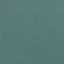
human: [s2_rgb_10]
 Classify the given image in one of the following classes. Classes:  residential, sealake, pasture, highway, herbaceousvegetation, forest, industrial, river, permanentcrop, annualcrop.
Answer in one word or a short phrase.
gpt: SeaLake